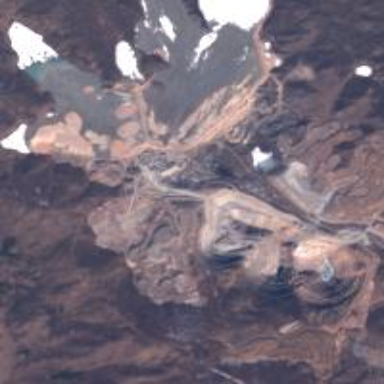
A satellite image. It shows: Quarry area.